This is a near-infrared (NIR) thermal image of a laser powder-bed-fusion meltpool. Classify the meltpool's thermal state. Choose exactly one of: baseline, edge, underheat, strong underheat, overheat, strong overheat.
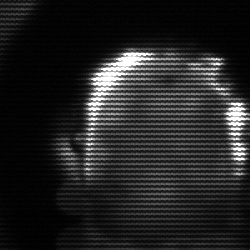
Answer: baseline